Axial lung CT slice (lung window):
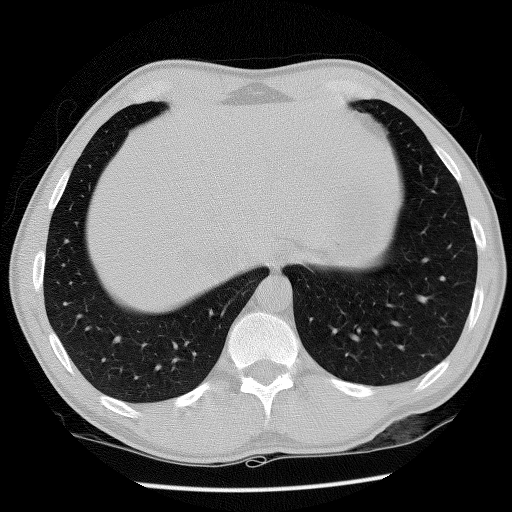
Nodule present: no